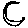
Label: moon